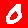
Digit: 0